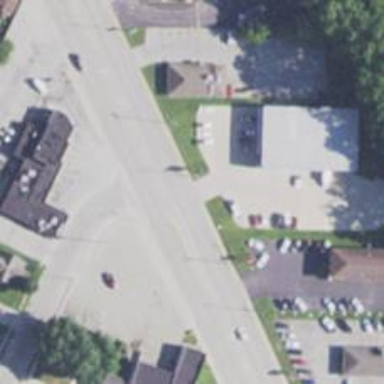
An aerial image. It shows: Crossing road.